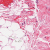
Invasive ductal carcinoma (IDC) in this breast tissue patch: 0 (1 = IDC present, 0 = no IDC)